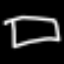
Label: square